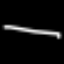
Label: line